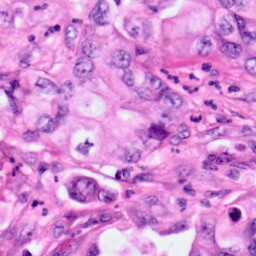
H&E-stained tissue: Pancreatic